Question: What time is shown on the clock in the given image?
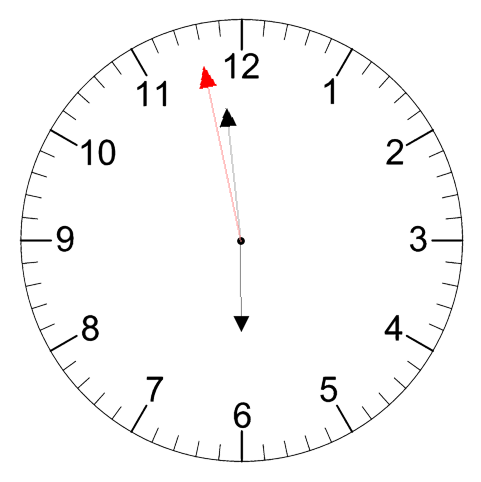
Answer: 05:58:58